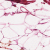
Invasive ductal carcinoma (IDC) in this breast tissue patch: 0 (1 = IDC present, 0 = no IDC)